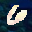
Label: 6